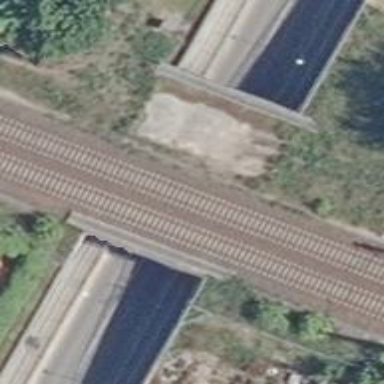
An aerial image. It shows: Railway bridge with electrified contact lines.